Thermal image captured with a DJI ZH20N camera.
Image size: 640x512
Focal length: 44.5 mm (35 mm equivalent: 196.0 mm)
Field of view: 10.5 deg
Object distance: 5.0 m
Emissivity: 0.95
Relative humidity: 50 %
Reflected temperature: 25.0 C
Ambient temperature: 25.0 C
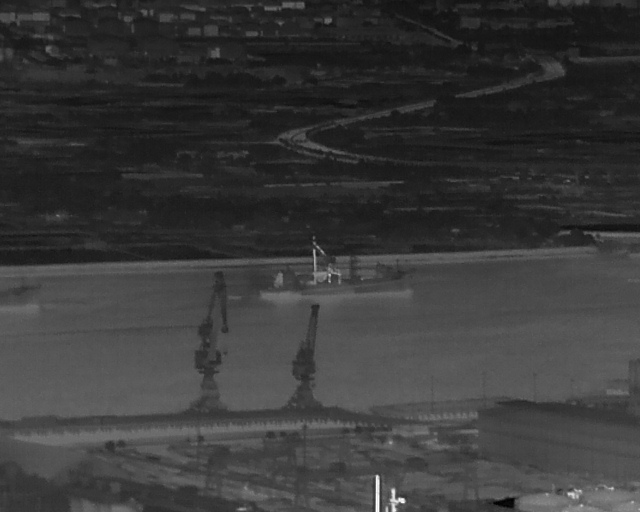